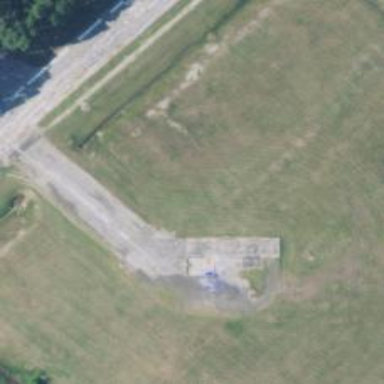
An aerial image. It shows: View of taxiway at the airport.